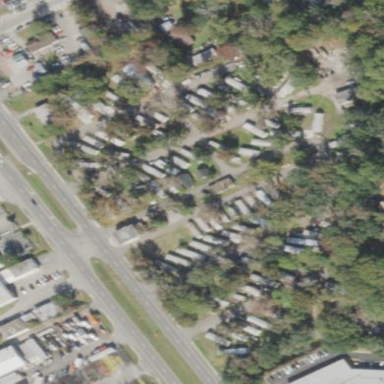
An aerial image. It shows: Residential area with mobile homes.